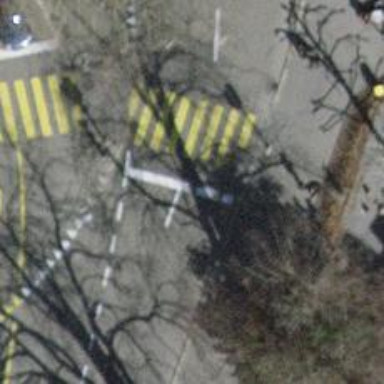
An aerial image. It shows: Road with traffic signals.